Question: How to install Magento and skip the database validation? I don't need sales order, shipping, etc. Just wanna make a Magento as a CMS module.
Or, any best CMS that running lightly?
i've tried Magento Lite but there's an error.

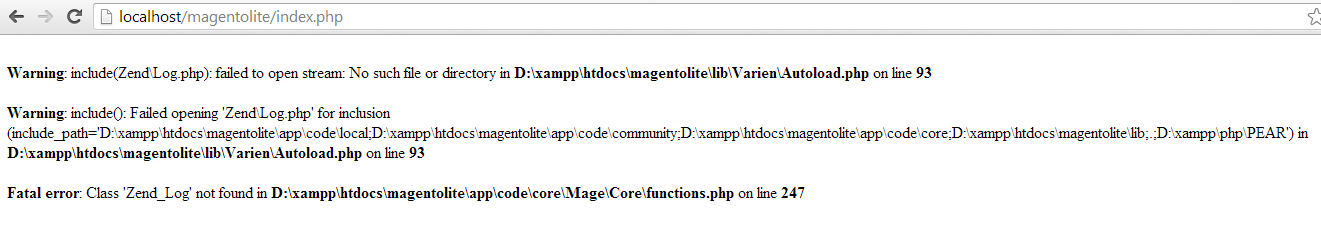
Answer: not sure what you mean by "skip the database validation". But if you want to use Magento as a cms and have the sales and other modules stripped <URL>.
It's a Magento version that has stripped the catalog, sales, customers and many others.
I've tested it and it runs smoothly.
[EDIT]
If you are asking about any CMS in general or looking for one that runs lightly, then I think this is completely off topic and to broad for any answer to cover it.
Each CMS has it's advantages and disadvantages.
I think you shouldn't base your search for a CMS on its "lightness". This should be a secondary reason. First you have to find the ones that fit your needs and then compare them.
<URL>